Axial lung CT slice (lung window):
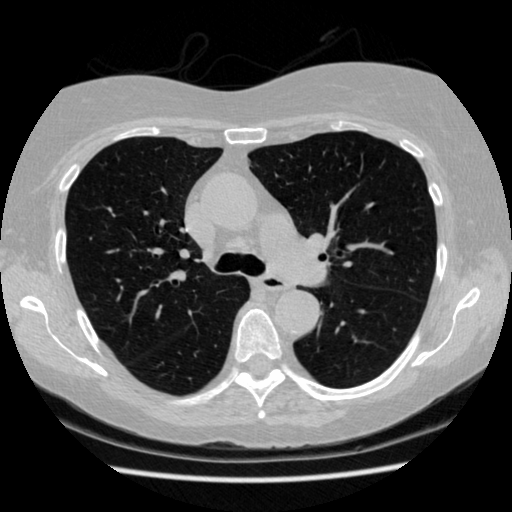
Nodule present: no